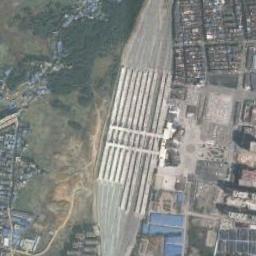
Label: railway_station